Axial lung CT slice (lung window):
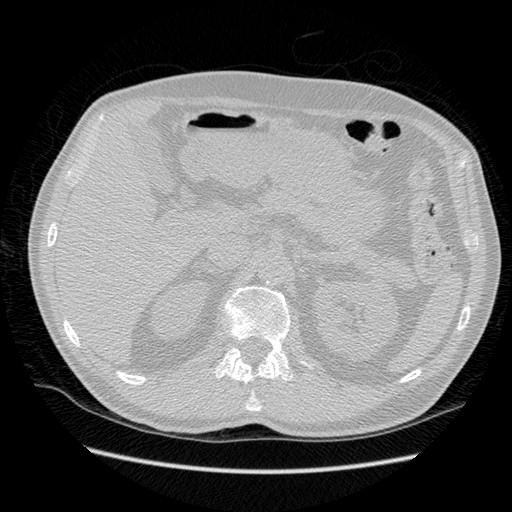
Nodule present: no